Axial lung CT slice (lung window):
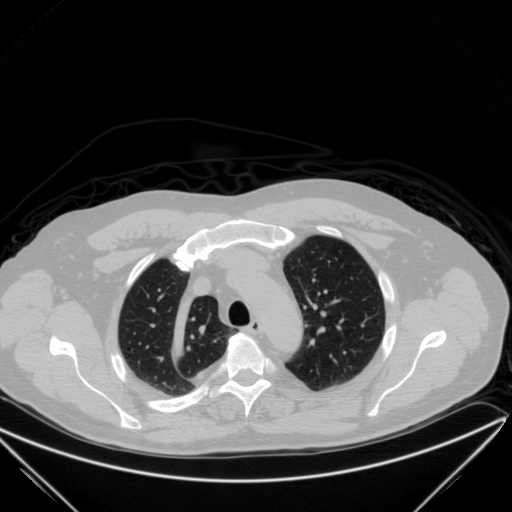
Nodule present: no